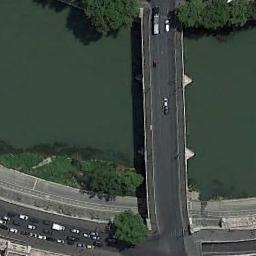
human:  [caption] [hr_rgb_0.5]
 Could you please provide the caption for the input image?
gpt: A bridge built on a dark green river and a road on one side of the river .

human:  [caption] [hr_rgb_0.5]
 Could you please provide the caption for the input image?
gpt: There are cars flowing on the bridge .

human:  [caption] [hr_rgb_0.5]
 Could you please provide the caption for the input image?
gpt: A bridge connects the land on both sides of the green river  There are many cars on the bridge  There is a road on one side of the bridge  There are many cars on the road .

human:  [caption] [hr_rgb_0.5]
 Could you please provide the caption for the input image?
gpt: A bridge is over the river with some plants and a road beside .

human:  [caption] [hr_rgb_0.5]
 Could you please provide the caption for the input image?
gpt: There are many cars on the bridge .